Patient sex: M
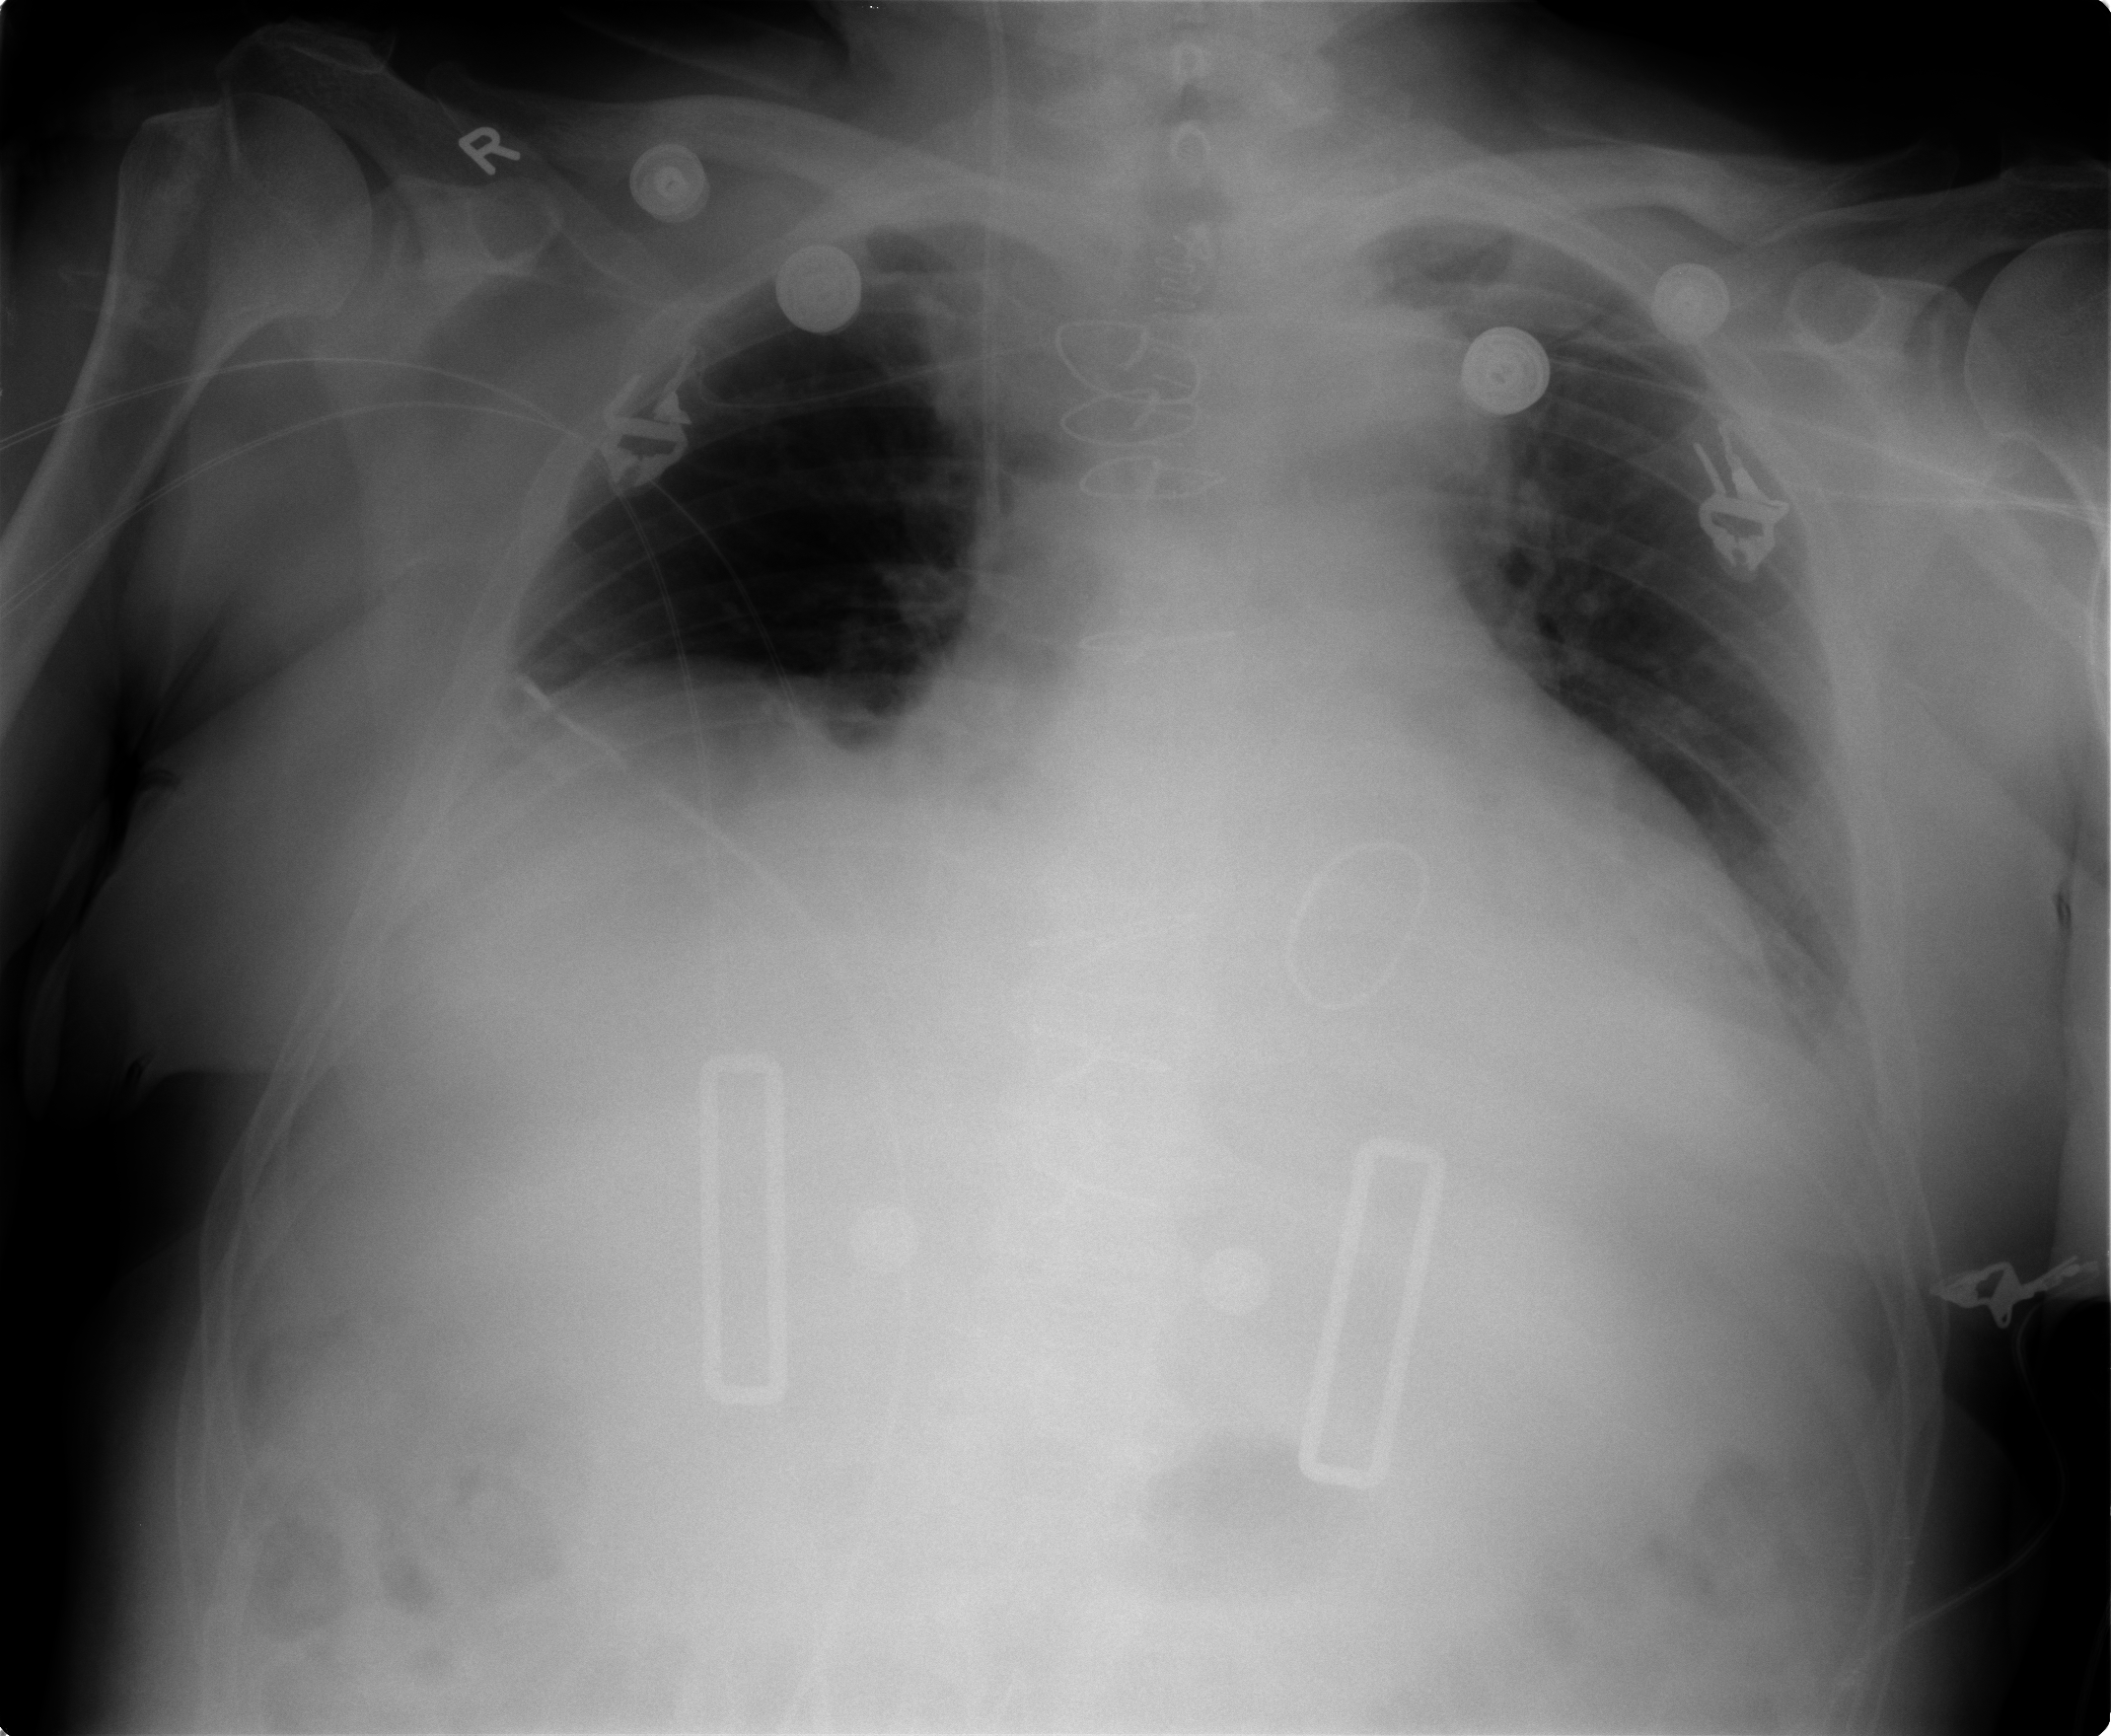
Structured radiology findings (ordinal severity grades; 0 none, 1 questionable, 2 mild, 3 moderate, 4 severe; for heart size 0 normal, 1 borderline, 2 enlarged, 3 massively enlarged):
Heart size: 2
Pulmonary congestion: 1
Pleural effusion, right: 2
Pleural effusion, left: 2
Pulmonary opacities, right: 0
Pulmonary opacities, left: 1
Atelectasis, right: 2
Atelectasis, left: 2